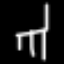
Label: chair